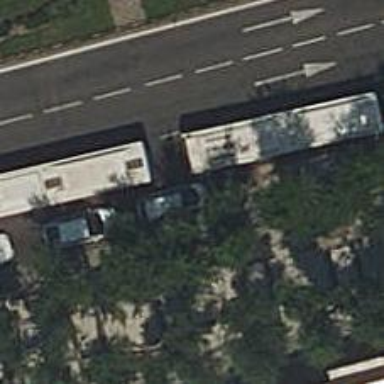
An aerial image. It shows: Taxi stand.